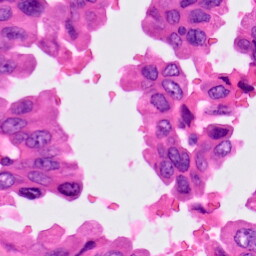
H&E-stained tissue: Lung